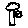
Label: tree